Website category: book
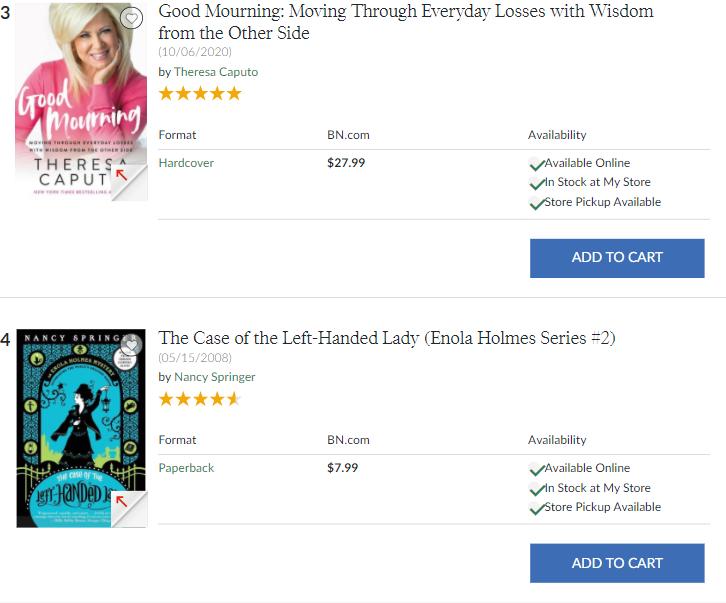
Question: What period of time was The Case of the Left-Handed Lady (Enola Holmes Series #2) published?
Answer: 05/15/2008

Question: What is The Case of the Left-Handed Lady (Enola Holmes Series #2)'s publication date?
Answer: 05/15/2008

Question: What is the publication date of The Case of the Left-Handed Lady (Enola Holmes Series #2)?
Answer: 05/15/2008

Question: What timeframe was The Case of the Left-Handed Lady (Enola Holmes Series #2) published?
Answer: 05/15/2008

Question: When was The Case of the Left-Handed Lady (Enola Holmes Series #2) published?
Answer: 05/15/2008

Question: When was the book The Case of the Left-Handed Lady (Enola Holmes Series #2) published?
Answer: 05/15/2008

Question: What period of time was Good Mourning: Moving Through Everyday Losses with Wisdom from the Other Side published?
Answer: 10/06/2020

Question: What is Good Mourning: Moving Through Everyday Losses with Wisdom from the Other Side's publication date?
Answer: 10/06/2020

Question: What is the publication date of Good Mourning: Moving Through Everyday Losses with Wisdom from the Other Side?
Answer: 10/06/2020

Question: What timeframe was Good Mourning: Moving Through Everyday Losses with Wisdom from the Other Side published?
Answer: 10/06/2020

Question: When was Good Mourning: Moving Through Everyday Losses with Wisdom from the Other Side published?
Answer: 10/06/2020

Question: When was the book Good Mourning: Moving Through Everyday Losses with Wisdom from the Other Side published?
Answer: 10/06/2020

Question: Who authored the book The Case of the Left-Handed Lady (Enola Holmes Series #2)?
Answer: Nancy Springer

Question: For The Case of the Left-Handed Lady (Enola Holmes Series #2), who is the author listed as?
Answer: Nancy Springer

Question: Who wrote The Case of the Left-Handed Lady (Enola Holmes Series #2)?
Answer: Nancy Springer

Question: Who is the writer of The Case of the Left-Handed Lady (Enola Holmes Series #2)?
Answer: Nancy Springer

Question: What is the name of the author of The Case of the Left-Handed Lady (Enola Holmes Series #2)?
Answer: Nancy Springer

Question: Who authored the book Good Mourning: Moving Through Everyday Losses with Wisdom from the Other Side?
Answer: Theresa Caputo

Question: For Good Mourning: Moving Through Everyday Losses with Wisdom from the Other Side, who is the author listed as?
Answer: Theresa Caputo

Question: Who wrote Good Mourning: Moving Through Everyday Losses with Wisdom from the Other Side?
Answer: Theresa Caputo

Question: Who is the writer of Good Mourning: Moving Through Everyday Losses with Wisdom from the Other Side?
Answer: Theresa Caputo

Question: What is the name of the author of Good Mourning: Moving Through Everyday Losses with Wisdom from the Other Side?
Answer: Theresa Caputo

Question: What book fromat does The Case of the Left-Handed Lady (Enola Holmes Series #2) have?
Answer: Paperback

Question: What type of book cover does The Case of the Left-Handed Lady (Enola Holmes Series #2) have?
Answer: Paperback

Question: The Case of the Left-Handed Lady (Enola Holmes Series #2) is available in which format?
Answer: Paperback

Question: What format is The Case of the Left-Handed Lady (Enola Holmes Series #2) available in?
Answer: Paperback

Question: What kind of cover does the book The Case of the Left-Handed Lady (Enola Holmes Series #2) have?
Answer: Paperback

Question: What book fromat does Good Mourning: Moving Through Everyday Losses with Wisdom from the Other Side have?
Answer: Hardcover

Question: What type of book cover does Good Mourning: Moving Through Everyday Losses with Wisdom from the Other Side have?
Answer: Hardcover

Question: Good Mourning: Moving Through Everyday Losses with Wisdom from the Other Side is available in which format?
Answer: Hardcover

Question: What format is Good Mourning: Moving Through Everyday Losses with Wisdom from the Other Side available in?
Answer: Hardcover

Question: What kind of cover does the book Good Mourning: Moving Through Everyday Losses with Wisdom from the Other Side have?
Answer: Hardcover

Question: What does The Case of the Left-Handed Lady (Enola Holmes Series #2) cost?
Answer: $7.99

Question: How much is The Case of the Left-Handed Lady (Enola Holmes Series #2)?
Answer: $7.99

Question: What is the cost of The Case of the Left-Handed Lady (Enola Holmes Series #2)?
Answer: $7.99

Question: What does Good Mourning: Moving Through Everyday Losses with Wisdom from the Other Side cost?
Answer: $27.99

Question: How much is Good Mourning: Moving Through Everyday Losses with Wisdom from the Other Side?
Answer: $27.99

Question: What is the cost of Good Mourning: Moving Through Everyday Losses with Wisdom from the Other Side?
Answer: $27.99

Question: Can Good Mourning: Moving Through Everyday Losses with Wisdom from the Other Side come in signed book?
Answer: no

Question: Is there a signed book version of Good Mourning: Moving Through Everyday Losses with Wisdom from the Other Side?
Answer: no

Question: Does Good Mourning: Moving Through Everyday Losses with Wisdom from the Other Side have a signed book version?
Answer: no

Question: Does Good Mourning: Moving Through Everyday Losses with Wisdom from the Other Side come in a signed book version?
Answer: no

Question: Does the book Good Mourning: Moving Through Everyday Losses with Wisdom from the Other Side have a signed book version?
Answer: no

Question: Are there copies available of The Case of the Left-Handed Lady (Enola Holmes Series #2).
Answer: yes

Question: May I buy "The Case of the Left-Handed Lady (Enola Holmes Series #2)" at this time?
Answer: yes

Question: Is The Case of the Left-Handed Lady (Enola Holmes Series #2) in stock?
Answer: yes

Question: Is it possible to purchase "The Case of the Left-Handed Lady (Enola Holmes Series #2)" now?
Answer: yes

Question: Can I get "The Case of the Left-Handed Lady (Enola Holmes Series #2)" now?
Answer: yes

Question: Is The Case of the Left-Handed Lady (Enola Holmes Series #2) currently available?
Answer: yes

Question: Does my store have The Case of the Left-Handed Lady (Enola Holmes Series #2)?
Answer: yes

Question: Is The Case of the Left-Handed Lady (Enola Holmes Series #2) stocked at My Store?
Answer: yes

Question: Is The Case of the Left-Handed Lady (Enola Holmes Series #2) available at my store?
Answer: yes

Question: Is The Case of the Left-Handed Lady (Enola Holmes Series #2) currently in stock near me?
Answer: yes

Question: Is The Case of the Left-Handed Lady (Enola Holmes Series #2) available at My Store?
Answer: yes

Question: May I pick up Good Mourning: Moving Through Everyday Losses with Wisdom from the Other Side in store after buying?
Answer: yes

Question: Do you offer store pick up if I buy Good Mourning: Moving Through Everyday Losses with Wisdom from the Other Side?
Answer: yes

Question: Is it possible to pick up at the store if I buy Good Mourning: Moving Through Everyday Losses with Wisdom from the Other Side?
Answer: yes

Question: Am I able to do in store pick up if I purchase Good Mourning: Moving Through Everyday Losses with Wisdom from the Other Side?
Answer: yes

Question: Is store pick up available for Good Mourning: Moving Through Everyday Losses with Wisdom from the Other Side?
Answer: yes

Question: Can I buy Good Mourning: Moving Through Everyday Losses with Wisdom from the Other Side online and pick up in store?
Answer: yes